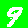
Digit: 9